Question: I have 2 strings next to each other. The second string is set to be 'font-size: 85%'. This is the ugly result depicted in the screenshot below. How can I make the align the second string so that is vertically centered relative to the first string?
'''
.smaller_text {
font-size: 85%;
}
some bigger text
<span class="smaller_text"> some smaller text&#160;</span>
'''

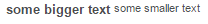
Answer: By setting line heights and vertical alignment you can get what you're after:
'''
.smaller_text {
...
vertical-align: middle;
}
'''
<URL>